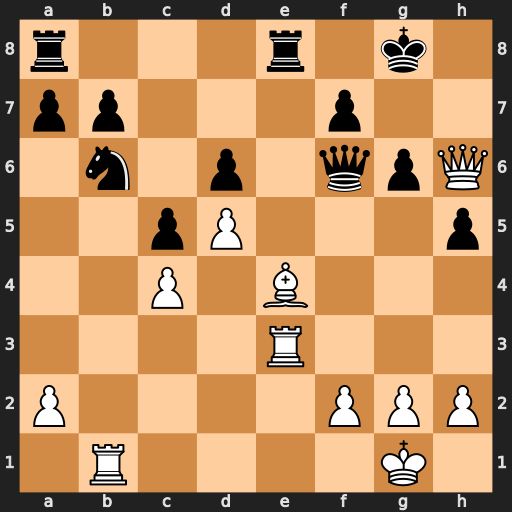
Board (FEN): r3r1k1/pp3p2/1n1p1qpQ/2pP3p/2P1B3/4R3/P4PPP/1R4K1
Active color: w
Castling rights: -
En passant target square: -
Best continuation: Bxg6 Qxg6 Rg3